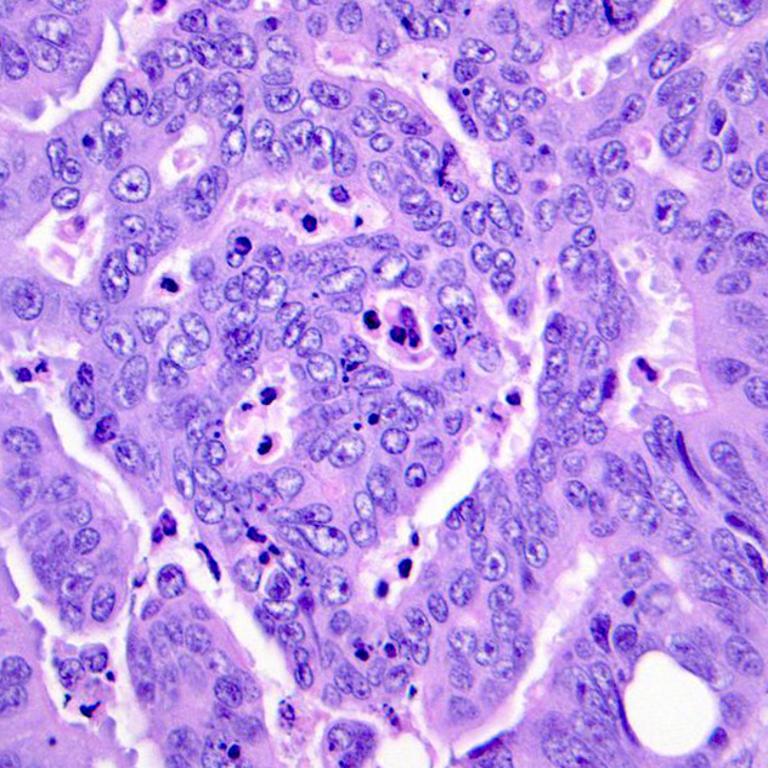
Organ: colon
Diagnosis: adenocarcinomas